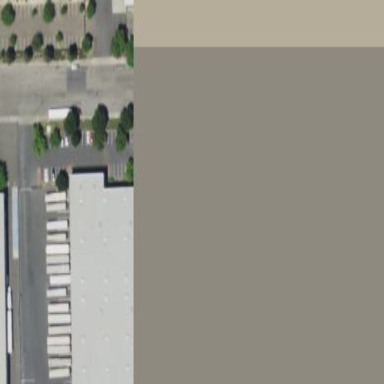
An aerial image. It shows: Warehouse building.